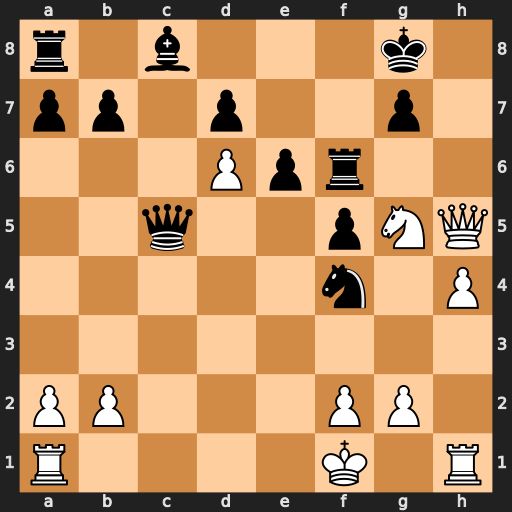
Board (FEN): r1b3k1/pp1p2p1/3Ppr2/2q2pNQ/5n1P/8/PP3PP1/R4K1R
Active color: w
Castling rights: -
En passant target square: -
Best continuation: Qh7+ Kf8 Qh8#